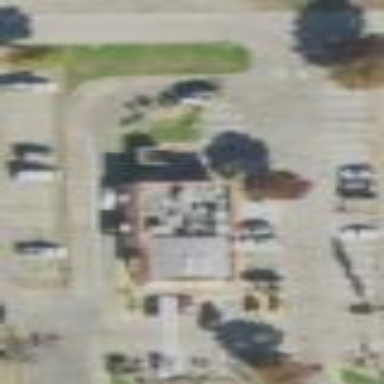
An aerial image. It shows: Retail area.